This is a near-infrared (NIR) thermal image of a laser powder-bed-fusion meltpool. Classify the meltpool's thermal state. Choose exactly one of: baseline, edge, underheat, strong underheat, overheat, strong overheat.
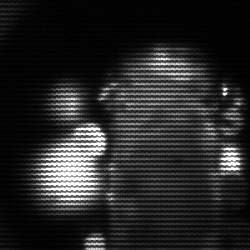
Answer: strong underheat